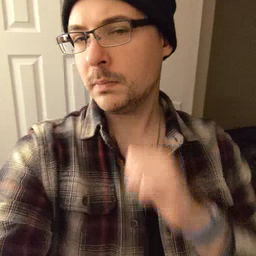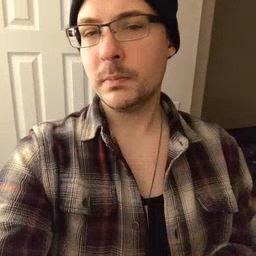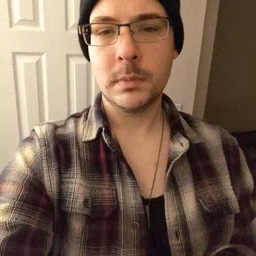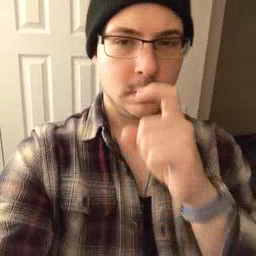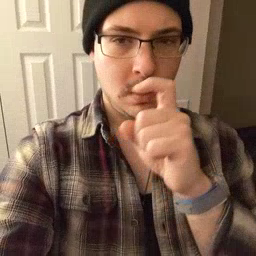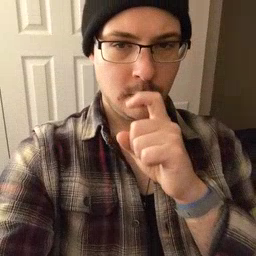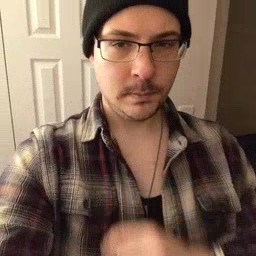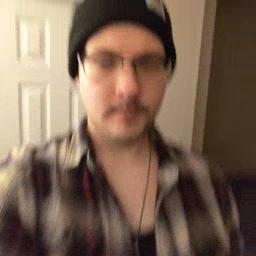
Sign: doll